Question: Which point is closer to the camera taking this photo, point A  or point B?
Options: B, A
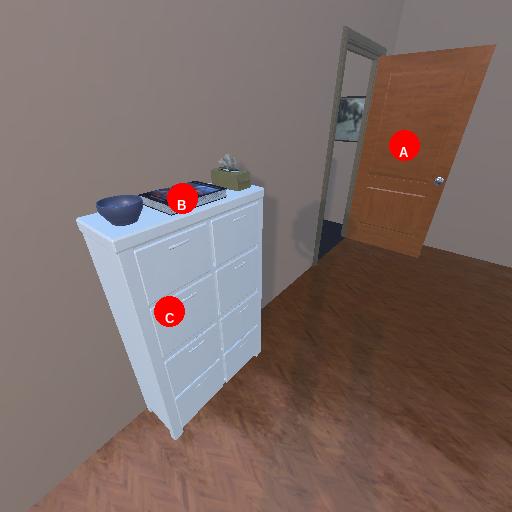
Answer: B